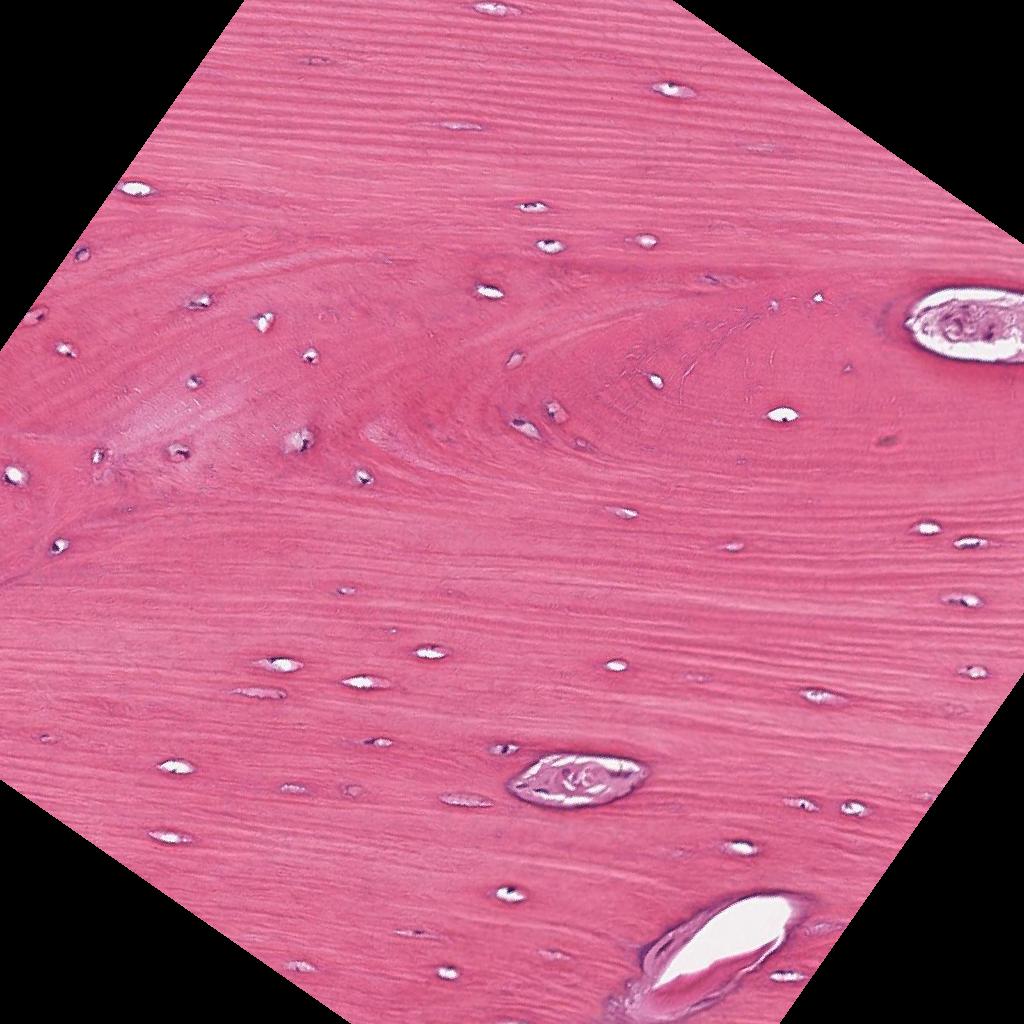
Label: Non-Tumor